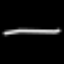
Label: line